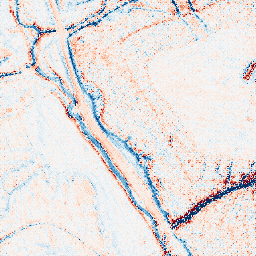
Category: edge_preserving
Decomposition family: bilateral
Decomposition parameters: d: 15
sigma_color: 25
sigma_space: 25
Upsampling method: regularized
Upsampling parameters: scale: 2
lambda_reg: 0.1
Upsampling scale: 2